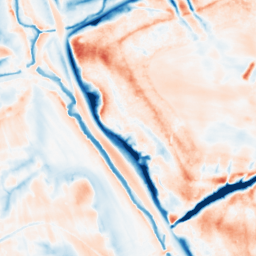
Category: multiscale
Decomposition family: dog_multiscale
Decomposition parameters: sigma_ratio: 2
n_scales: 4
base_sigma: 0.5
Upsampling method: cubic_mitchell
Upsampling parameters: scale: 2
Upsampling scale: 2